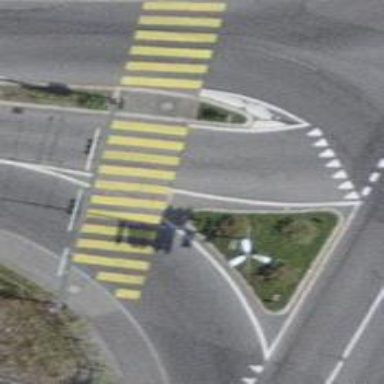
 identified as zebra crossing. It includes island."